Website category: sports
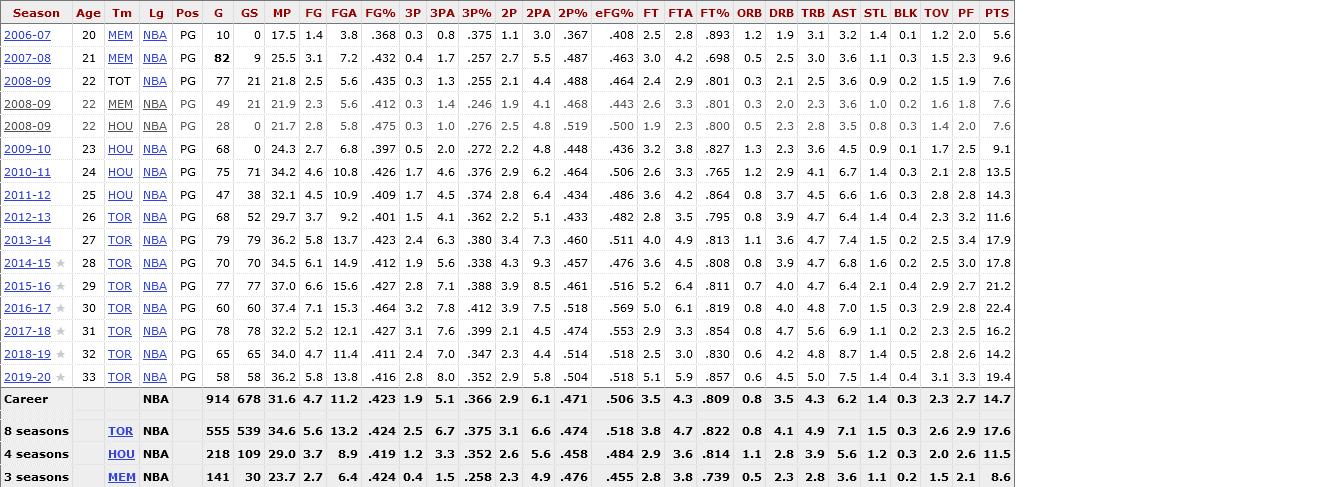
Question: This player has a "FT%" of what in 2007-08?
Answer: .698

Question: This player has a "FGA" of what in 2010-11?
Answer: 10.8

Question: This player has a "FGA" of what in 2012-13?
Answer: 9.2

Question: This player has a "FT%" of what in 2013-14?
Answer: .813

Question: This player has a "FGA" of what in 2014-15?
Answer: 14.9

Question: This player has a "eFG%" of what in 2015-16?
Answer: .516

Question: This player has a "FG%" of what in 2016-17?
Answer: .464

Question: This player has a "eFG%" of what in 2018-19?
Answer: .518

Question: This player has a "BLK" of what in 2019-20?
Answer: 0.4

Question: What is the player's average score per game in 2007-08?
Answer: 9.6

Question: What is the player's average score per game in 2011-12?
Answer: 14.3

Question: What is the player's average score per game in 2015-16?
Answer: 21.2

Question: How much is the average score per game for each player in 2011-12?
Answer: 14.3

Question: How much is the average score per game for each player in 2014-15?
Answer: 17.8

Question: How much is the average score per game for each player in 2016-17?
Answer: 22.4

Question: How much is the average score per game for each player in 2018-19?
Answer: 14.2

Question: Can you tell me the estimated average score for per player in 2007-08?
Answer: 9.6

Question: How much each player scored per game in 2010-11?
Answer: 13.5

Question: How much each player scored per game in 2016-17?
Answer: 22.4

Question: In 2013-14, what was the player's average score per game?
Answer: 17.9

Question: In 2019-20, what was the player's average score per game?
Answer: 19.4

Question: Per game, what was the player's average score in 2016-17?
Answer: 22.4

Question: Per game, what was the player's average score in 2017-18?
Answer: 16.2

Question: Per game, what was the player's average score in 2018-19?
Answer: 14.2